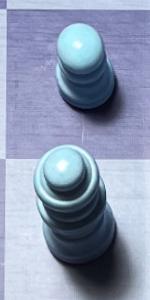
Label: Queen_White